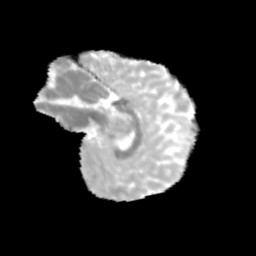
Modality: MD
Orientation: sagittal
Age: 10
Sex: male
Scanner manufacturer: siemens
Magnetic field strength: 3 T
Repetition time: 3.8 s
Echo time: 0.07 s